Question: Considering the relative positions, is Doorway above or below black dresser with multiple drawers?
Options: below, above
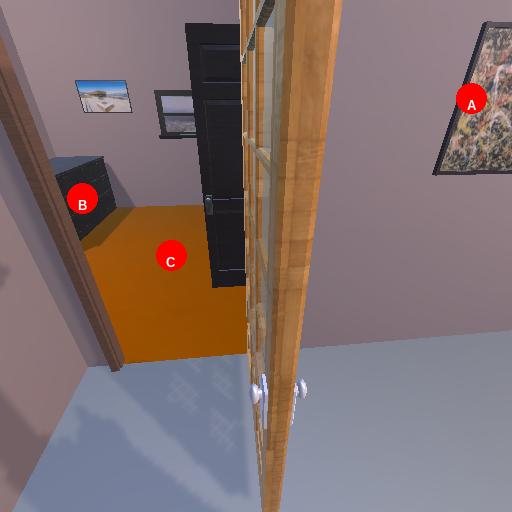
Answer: below